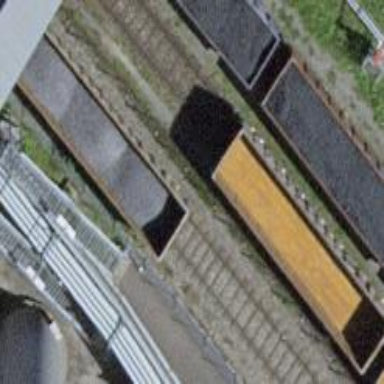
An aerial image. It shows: Railway switch.